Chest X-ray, AP view. Patient: 65 years old, sex M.
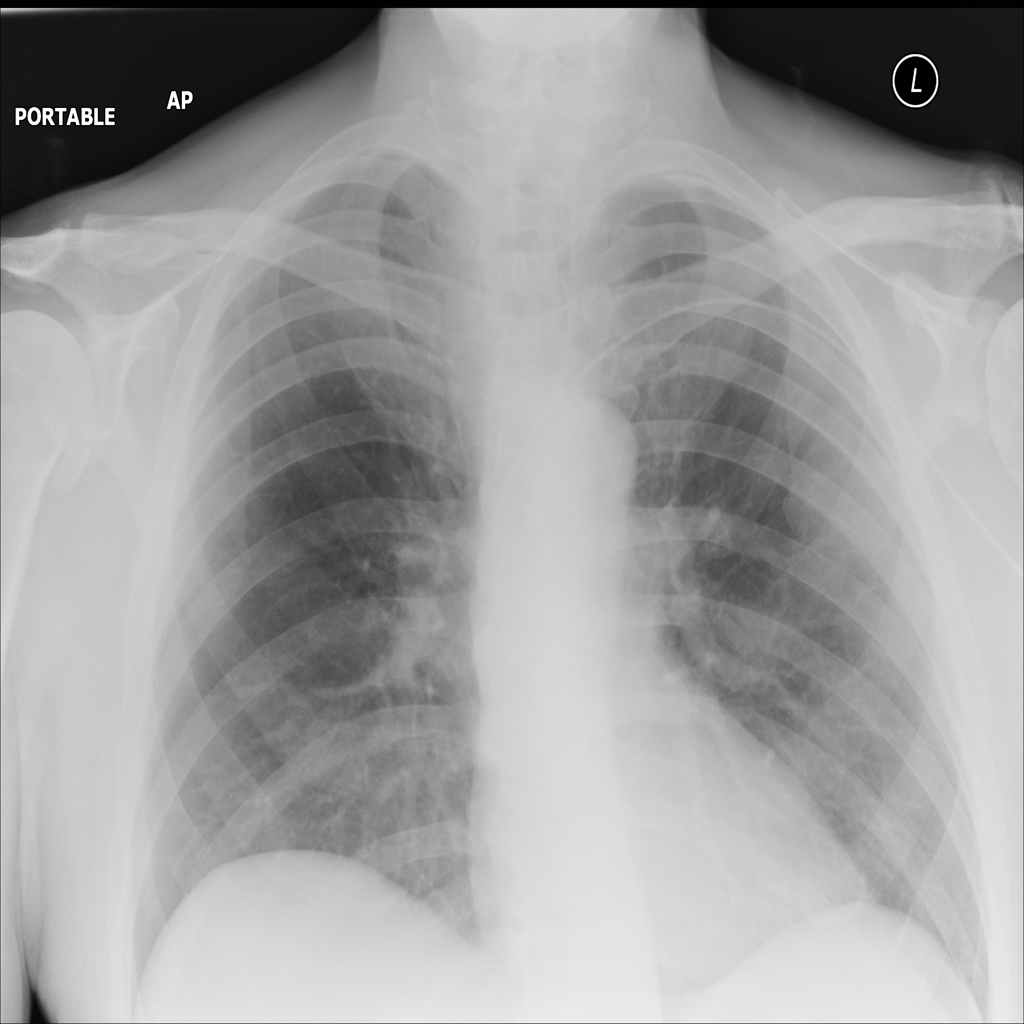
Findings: No Finding